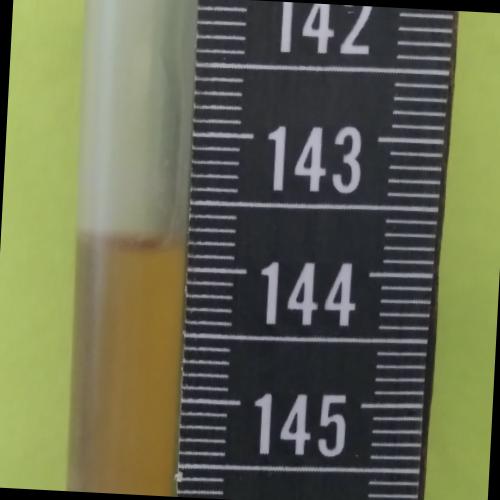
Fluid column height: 143.8 cm